Question: I am attempting to create a bucket in HTML and CSS by placing a header image on top of a bottom image. When i do this in dreamweaver, there is no gap between the two objects. However, when I upload it to a server, a gap develops between the two images. Any help or suggestions?

'''
<div class="wrapBucketInnerLeft">
<div class="bucketLeft">
<h2 class="bucketHeader"><img src="images/bucket_header_text_basic.png" width="212" height="36" alt="Basic Plan" /></h2></td></tr>
<div class="bucketDetails">
<ul>
<li>Feature 1</li>
<li>Feature 2</li>
<li>Feature 3</li>
<li>Feature 4</li>
</ul>
<div class="bucketBottom">
<p class="cost">$1.95</p>
<a href="#"><img class="button" src="images/button_bucket.png" width="117" height="42" alt="Learn More" /></a></div>
</div>
</div>
<!--Bucket 2-->
<div class="bucketRight">
<h2 class="bucketHeader"><img src="images/bucket_header_text_economy.png" width="212" height="36" alt="Basic Plan" /></h2>
<div class="bucketDetails">
<ul>
<li>Feature 1</li>
<li>Feature 2</li>
<li>Feature 3</li>
<li>Feature 4</li>
</ul>
<div class="bucketBottom">
<p class="cost">$1.95</p>
<a href="#"><img class="button" src="images/button_bucket.png" width="117" height="42" alt="Learn More" /></a></div>
</div>
</div>
</div>
'''
CSS:
'''
.bucketHeader {
background-image:url(images/bg_header_bucket.png);
background-repeat:no-repeat;
background-position:top center;
height:46px;
margin:0px 0px 0px 0px;
padding:14px 0px 0px 18px;
}
.bucketDetails {
background-image:url(images/bg_bucket.png);
background-repeat:no-repeat;
background-position:top center;
height:278px;
margin:0px 0px 0px 0px;
padding:0px;
}
.bucketBottom p.cost {
font-size:28px;
font-weight:bold;
color:#335191;
margin:0px 0px 6px 0px;
padding:0px;
}
.bucketBottom{
text-align:center;
}
a img.button {
border:none;
}
'''
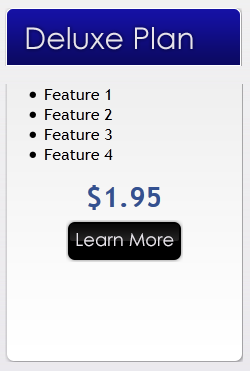
Answer: well i know what is it! padding of '.bucketHeader'
'''
.bucketHeader {
background-image:url(images/bg_header_bucket.png);
background-repeat:no-repeat;
background-position:top center;
height:46px; // here reduce the height of this div until the gap between them is removed, i think it should be 28px
margin:0px 0px 0px 0px;
padding:14px 0px 0px 18px; // here you see you have given padding of 14px of both top and bottom, this increases the height of div magically which you can't see because your image has background-repeat:no-repeat
}
'''